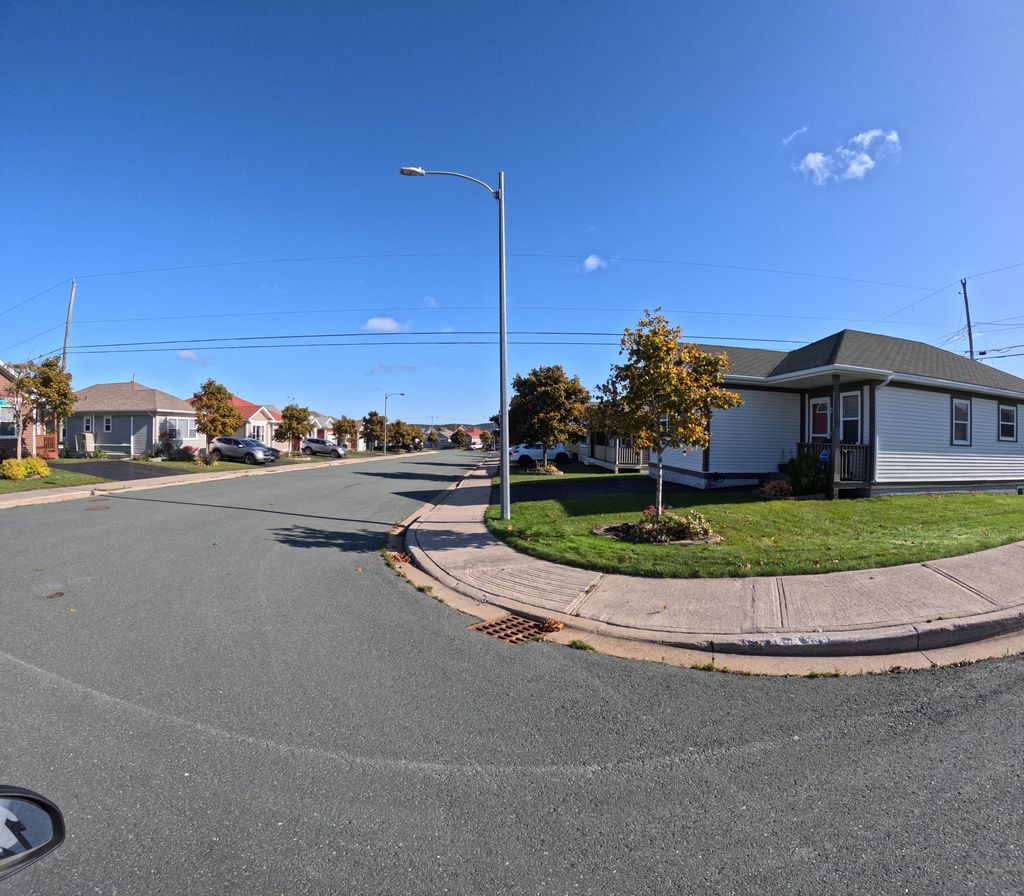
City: st_johns